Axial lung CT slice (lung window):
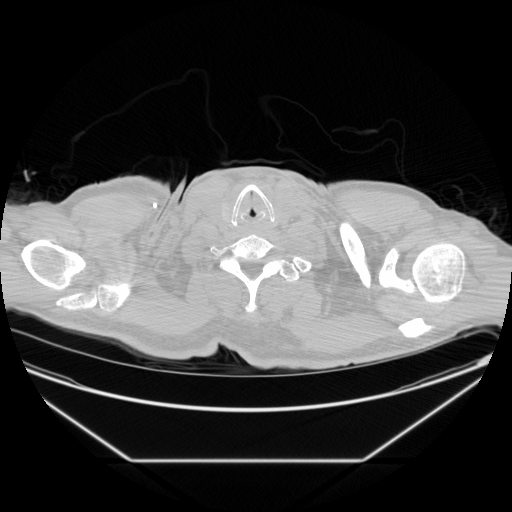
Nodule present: no